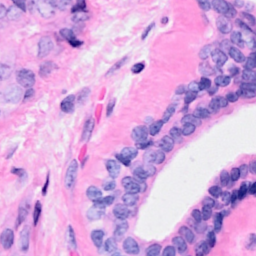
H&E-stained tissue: Breast